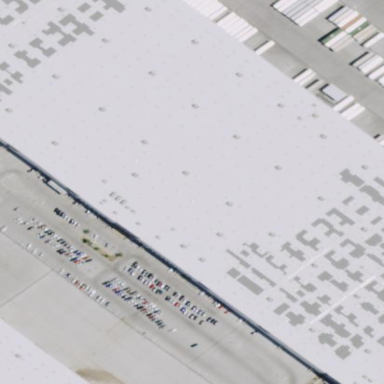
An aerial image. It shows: Warehouse that also serves as post depot.